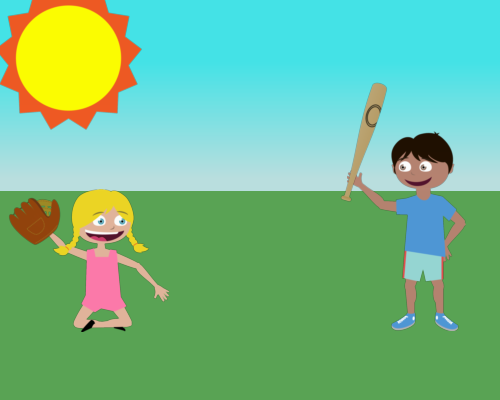
left side large sun a large girl cross legged smiling teeth facing right a boy standing smiling facing left his left hand on hip his right hand has bat top of bat is leaning to right